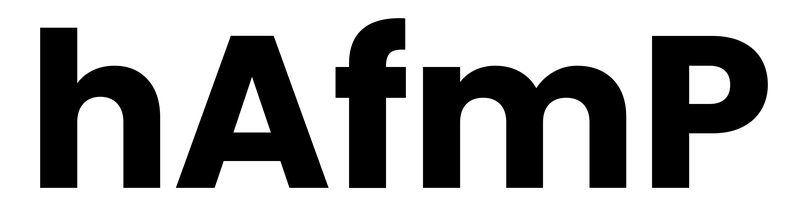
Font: Poppins-Bold